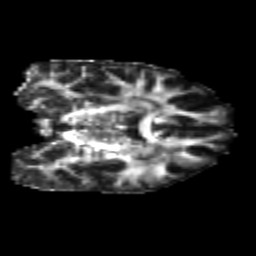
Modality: FA
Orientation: coronal
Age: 25
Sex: male
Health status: healthy
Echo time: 0.074 s